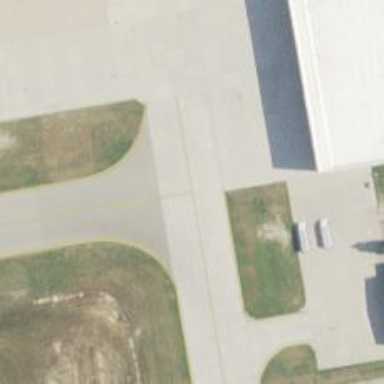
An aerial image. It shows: Image of taxiway at airport.